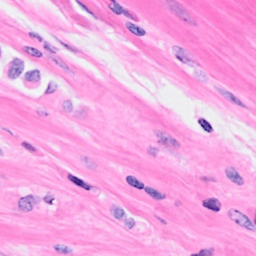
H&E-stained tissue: Breast